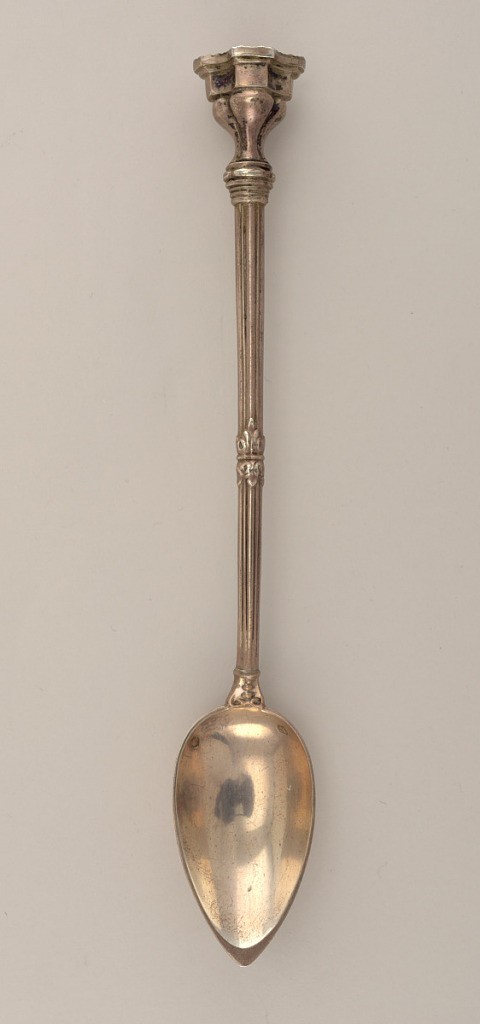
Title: spoon
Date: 19th century
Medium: silver
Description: Pointed oval bowl; reeded tubular stem with converging leaves at mid-stem with baluster-lobed terminal below quatrefoil lozenge crusher.